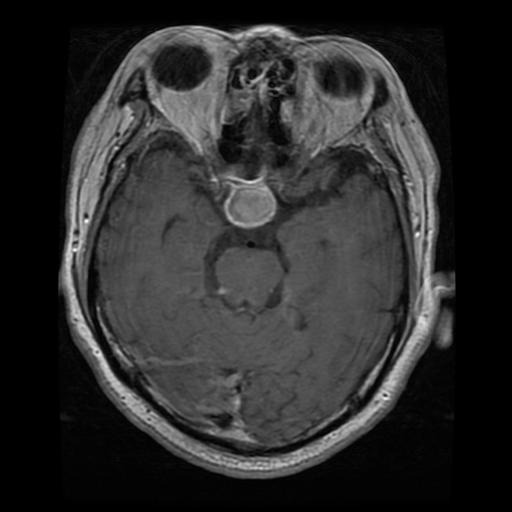
Label: pituitary